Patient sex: M
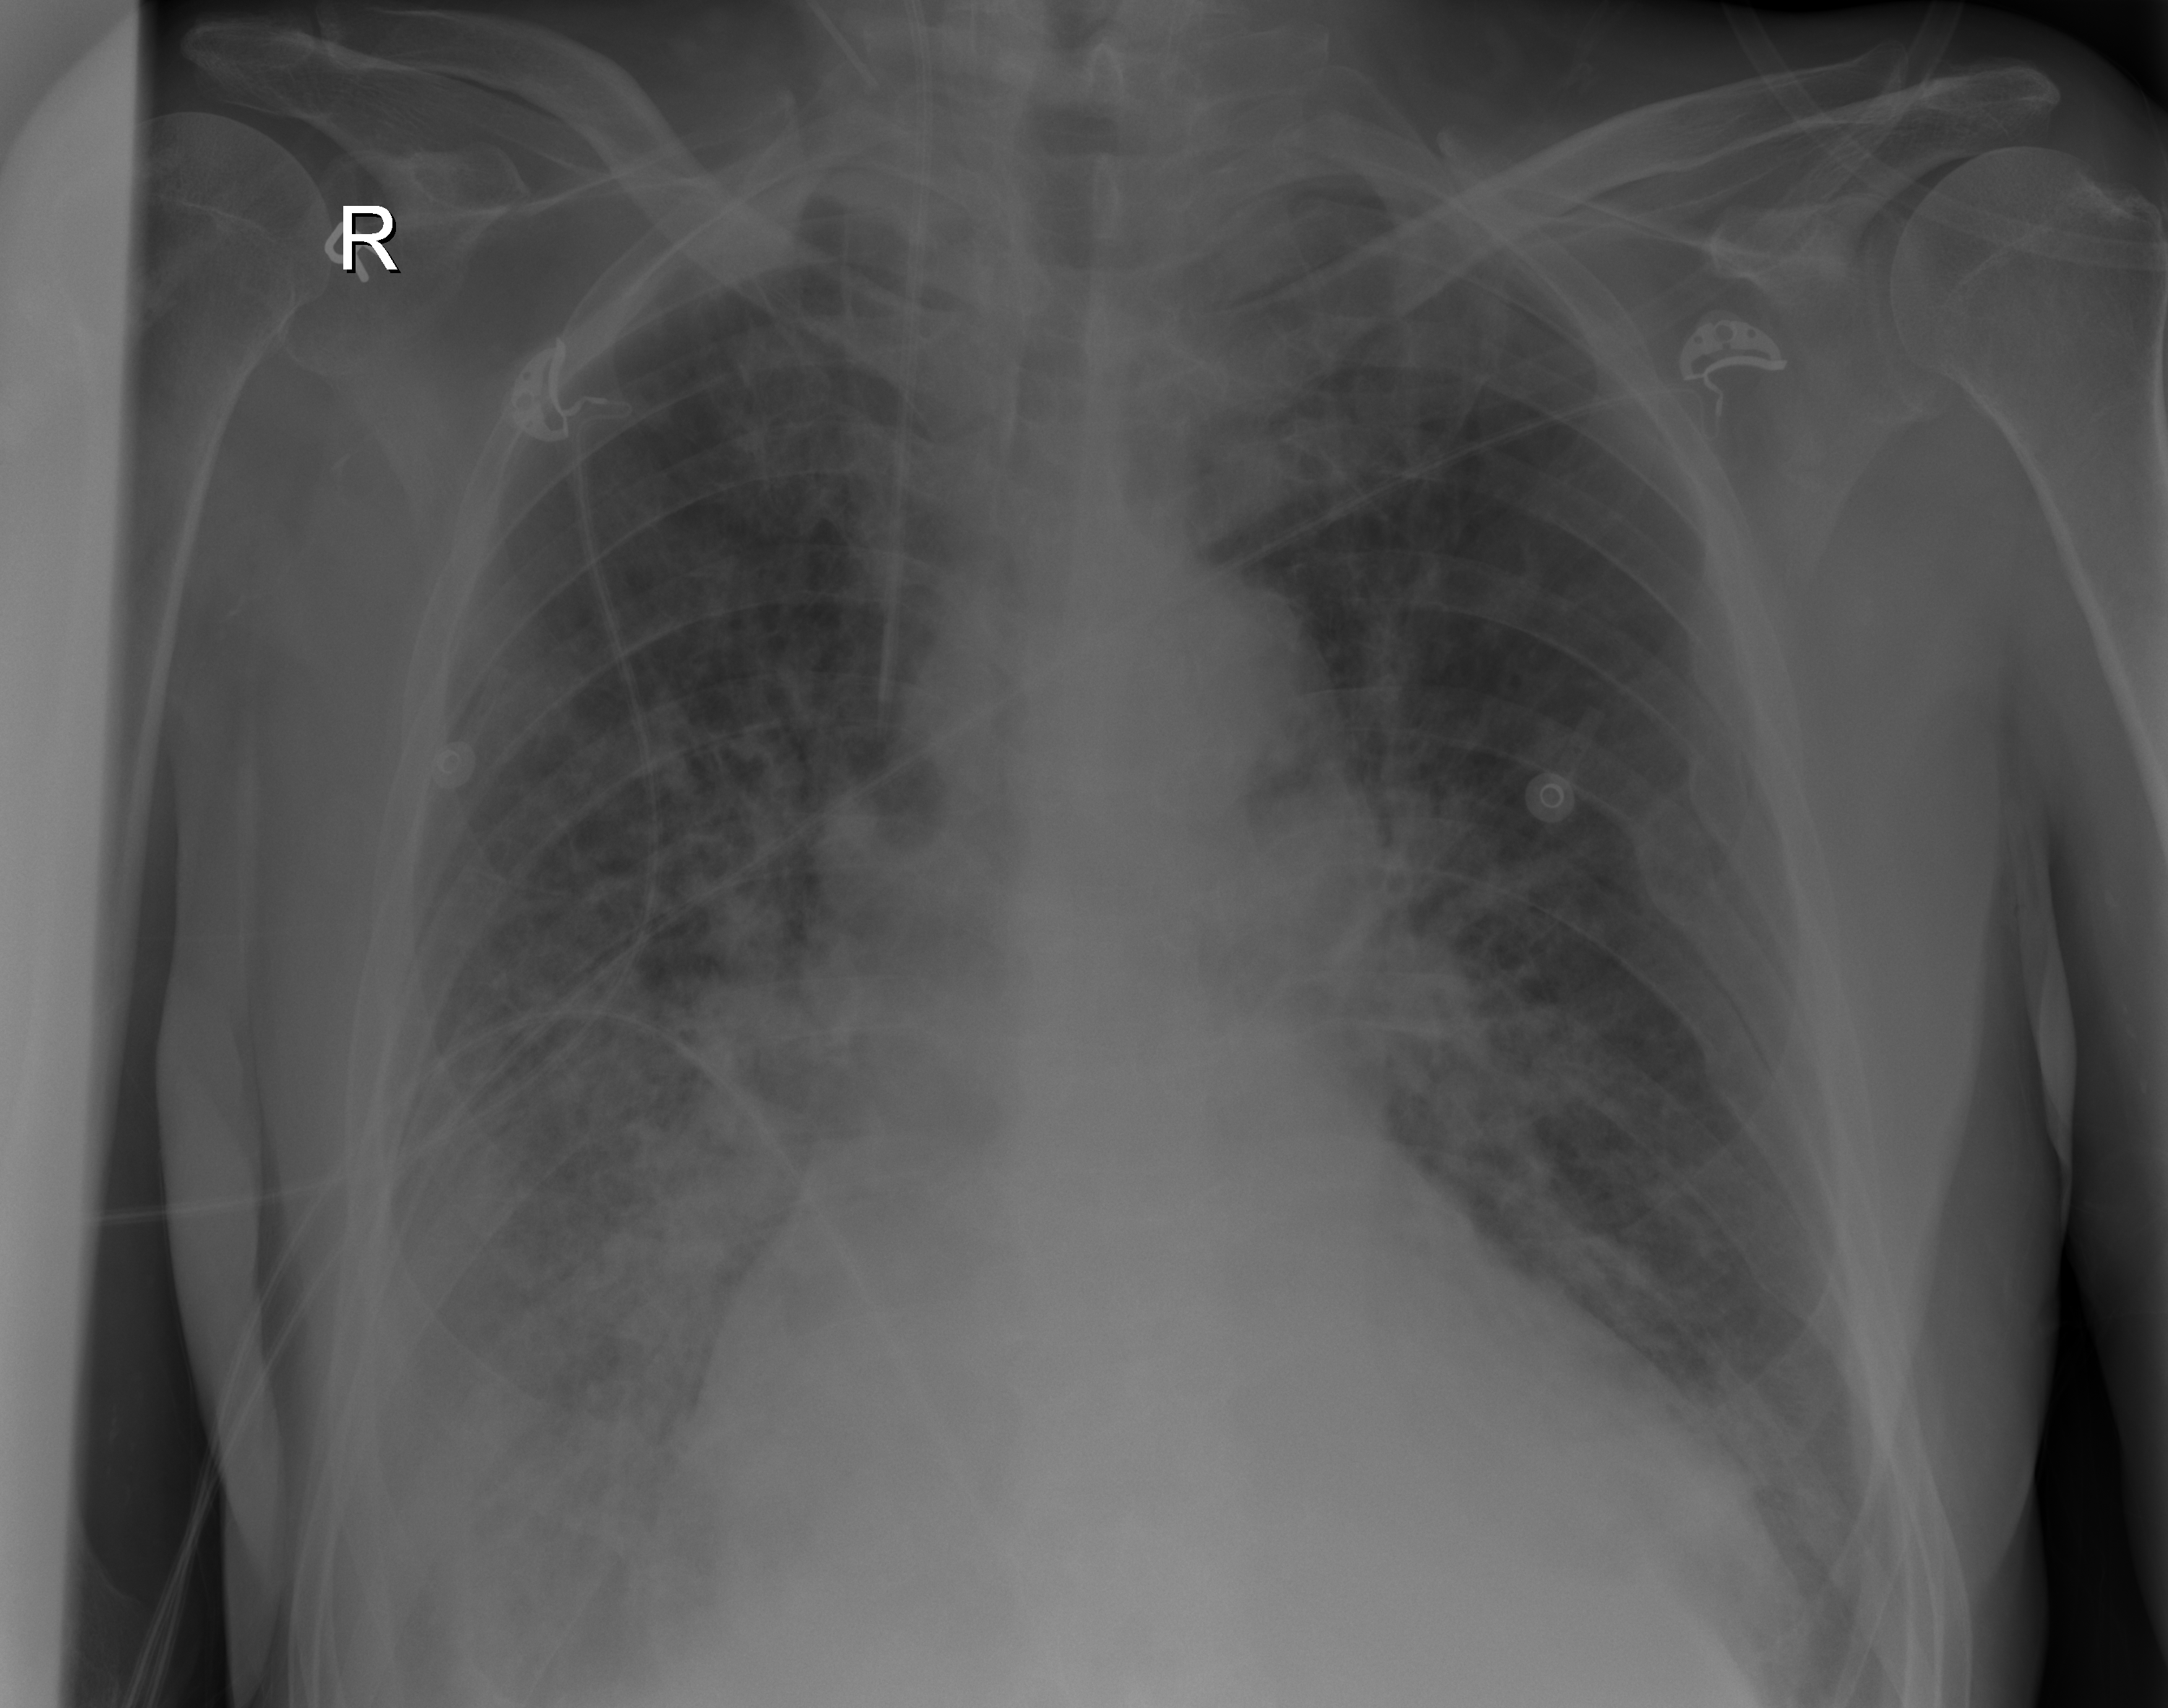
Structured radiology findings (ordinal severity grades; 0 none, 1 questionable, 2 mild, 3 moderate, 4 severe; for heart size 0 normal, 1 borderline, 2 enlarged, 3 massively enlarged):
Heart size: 2
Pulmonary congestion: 3
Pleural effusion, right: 2
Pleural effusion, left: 2
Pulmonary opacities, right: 2
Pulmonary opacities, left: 2
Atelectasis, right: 2
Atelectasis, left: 2